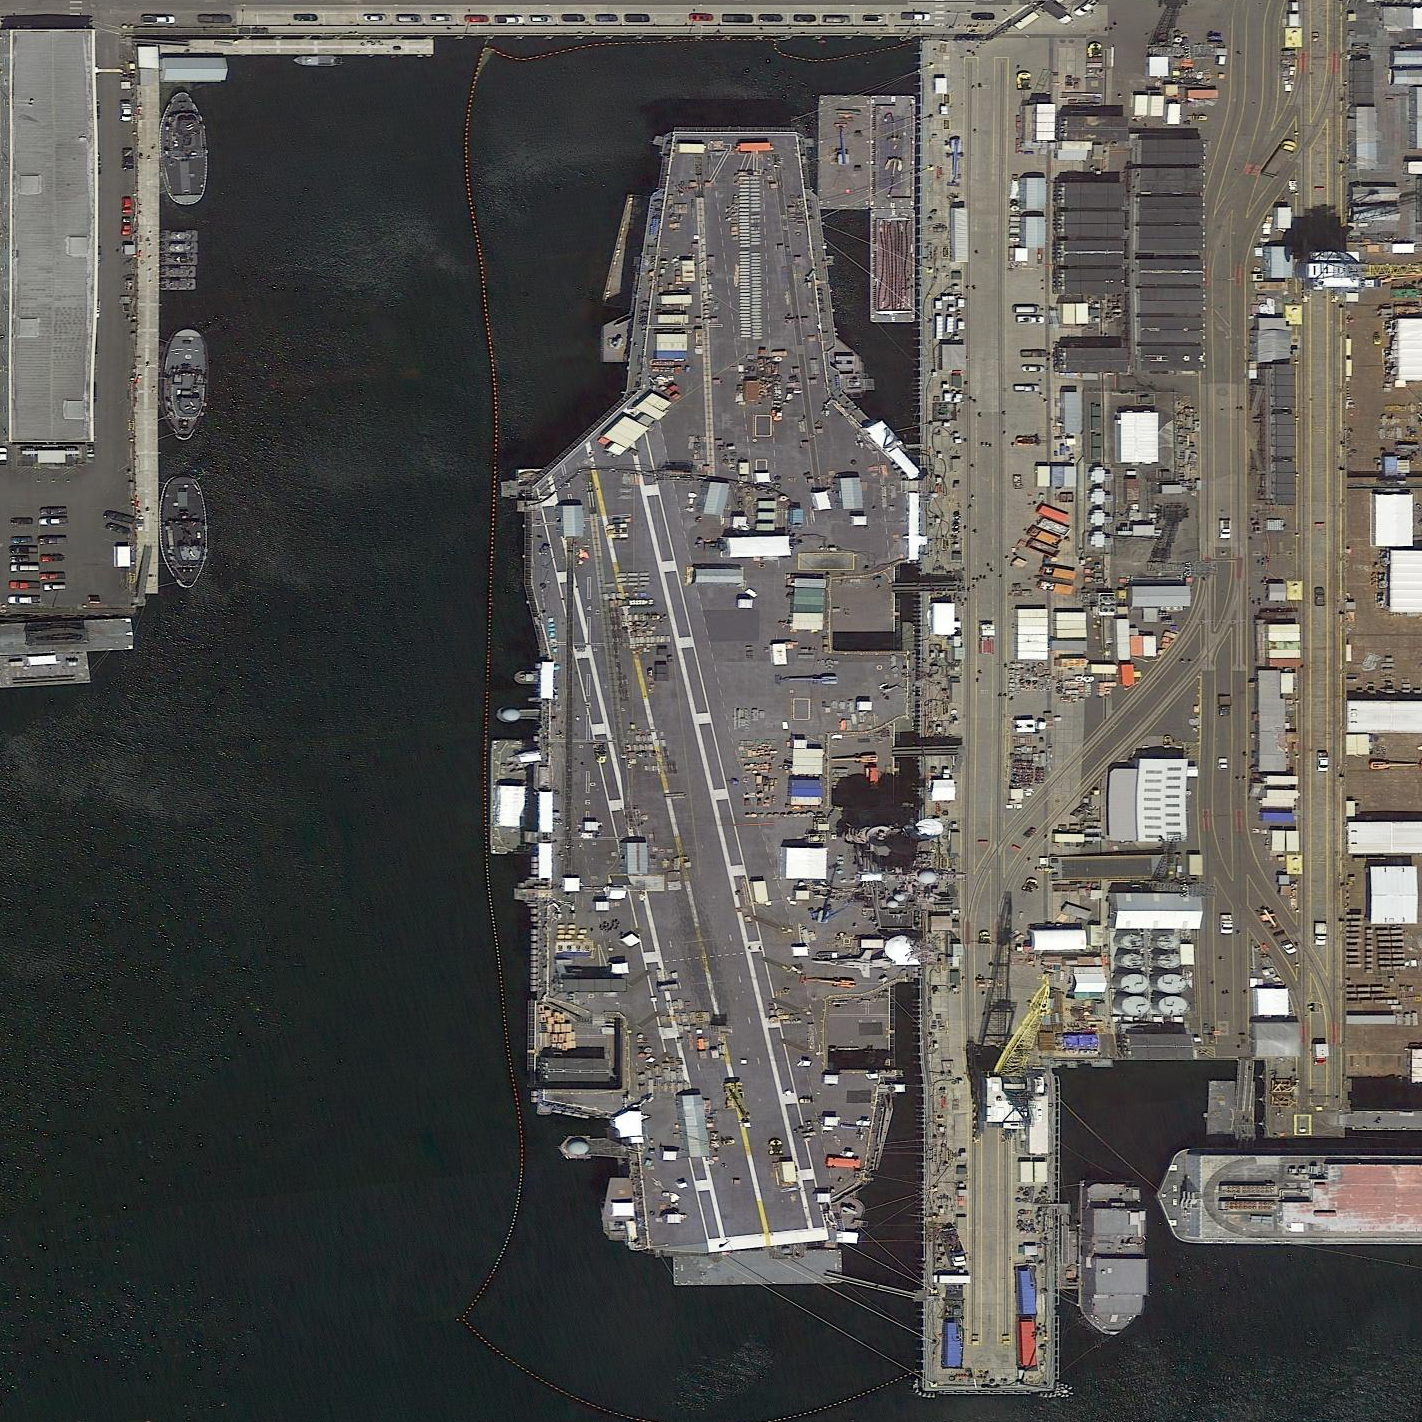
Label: Nimitz-class_aircraft_carrier